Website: walmart
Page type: receipt
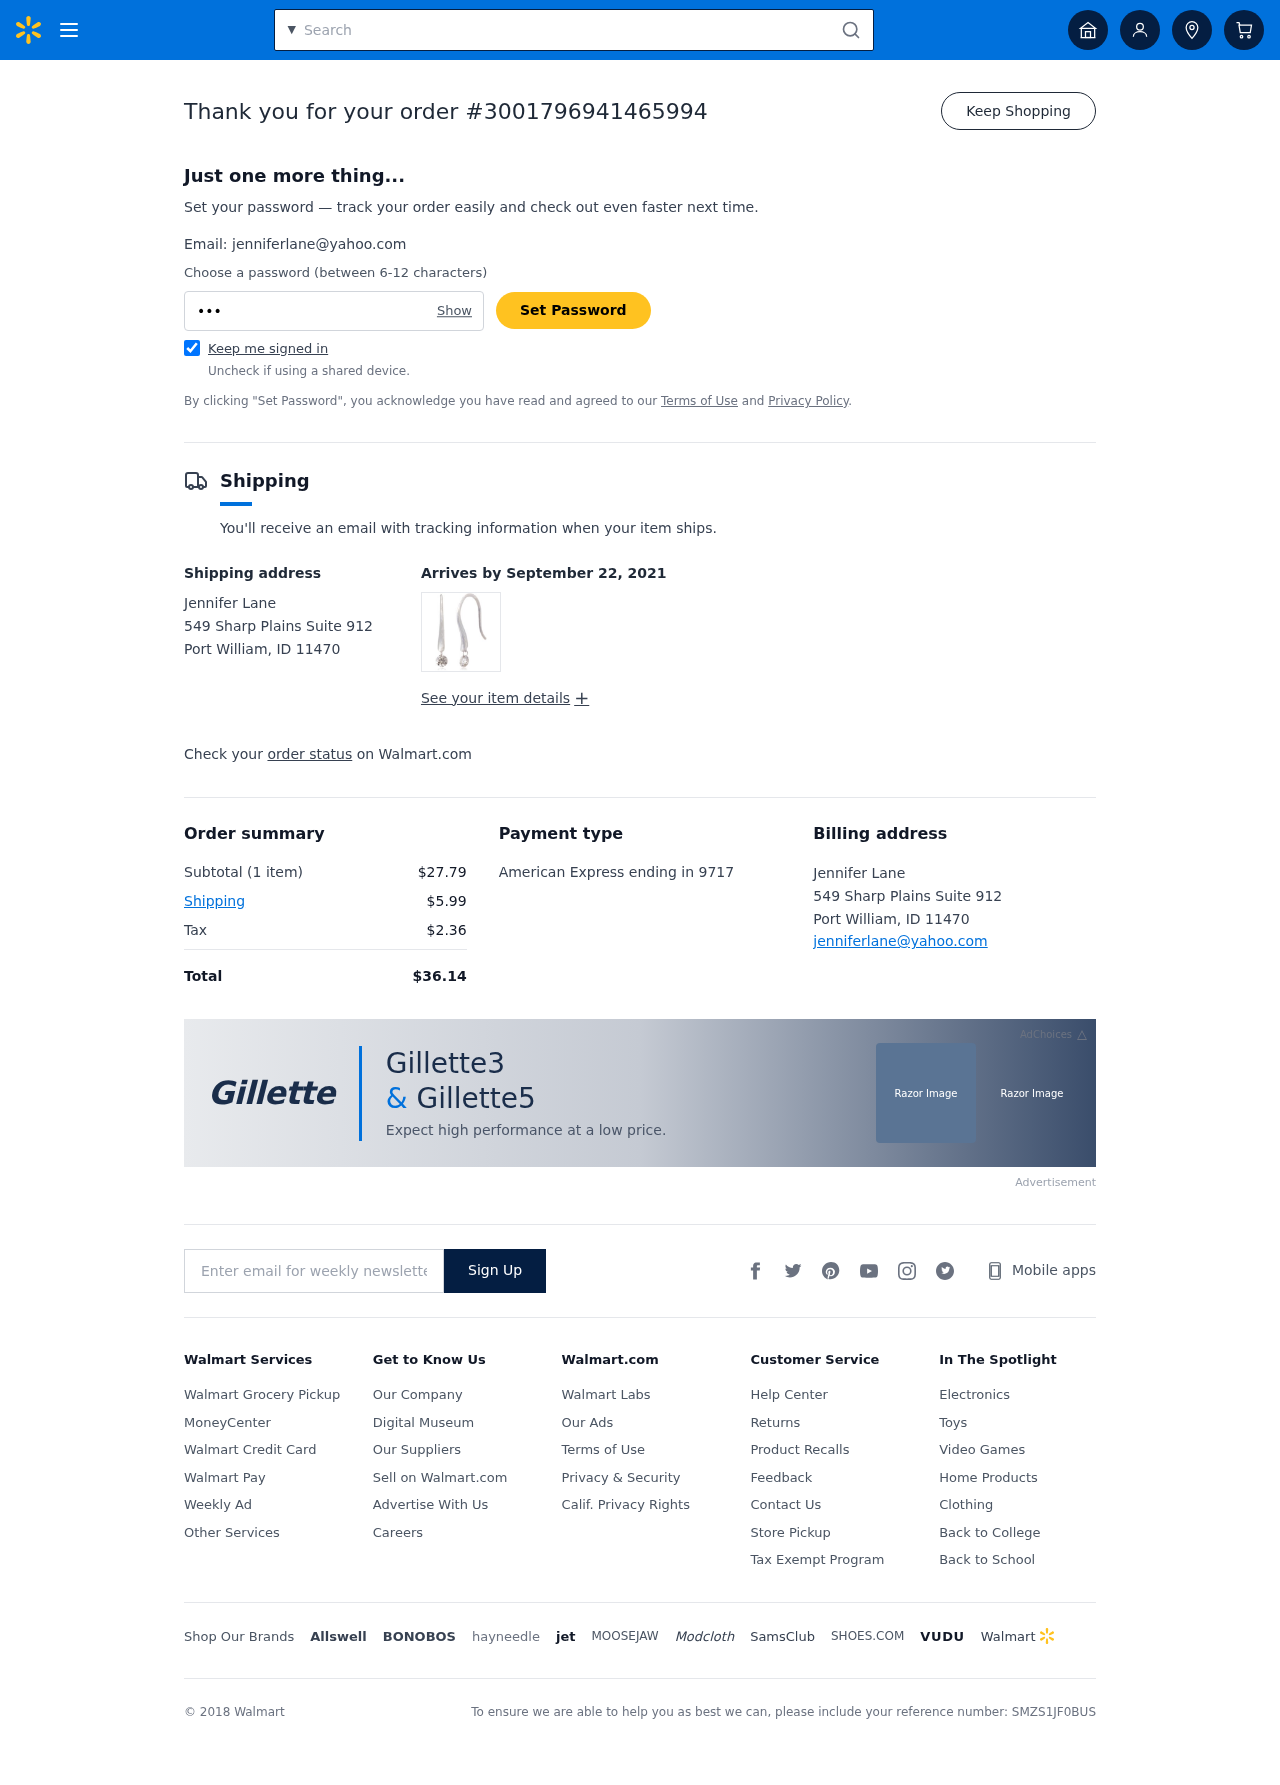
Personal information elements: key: PII_CARD_LAST4
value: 9717
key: PII_CARD_TYPE
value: American Express
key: PII_CITY_STATE_ZIP
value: Port William, ID 11470
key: PII_EMAIL
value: jenniferlane@yahoo.com
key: PII_FULLNAME
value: Jennifer Lane
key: PII_STREET
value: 549 Sharp Plains Suite 912
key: PII_FULLNAME2
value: Jennifer Lane
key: PII_CITY
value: Port William
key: PII_STATE_ABBR
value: ID
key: PII_POSTCODE
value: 11470
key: PII_POSTCODE_FULL
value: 11470
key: PII_CITY_STATE
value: Port William, ID
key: PII_POSTCODE_NUMERIC
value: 11470
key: PII_EMAIL2
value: jenniferlane@yahoo.com
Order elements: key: ORDER_ID
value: #3001796941465994
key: ORDER_DELIVERY_DATE
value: September 22, 2021
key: ORDER_NUM_ITEMS
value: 1 item
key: ORDER_SUBTOTAL
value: $27.79
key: ORDER_SHIPPING_COST
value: $5.99
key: ORDER_TAX
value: $2.36
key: ORDER_TOTAL
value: $36.14
Search elements: key: HEADER_SEARCH
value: Search